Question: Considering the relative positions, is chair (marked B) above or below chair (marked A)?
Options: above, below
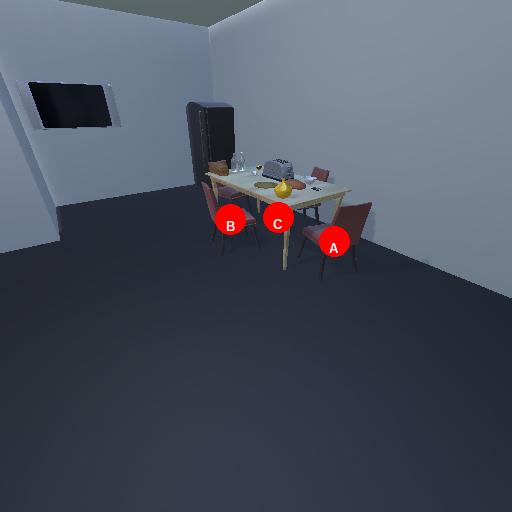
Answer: above